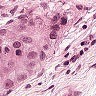
Metastatic tissue present: yes